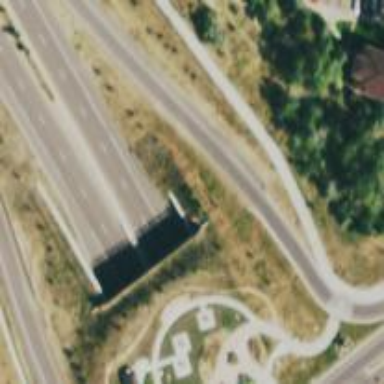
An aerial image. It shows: Asphalt trunk link road.